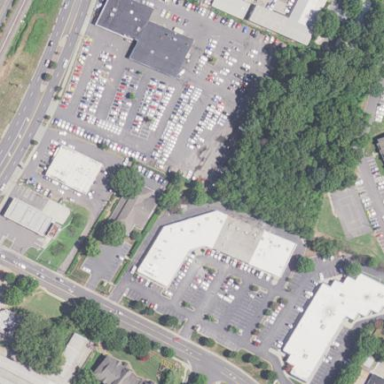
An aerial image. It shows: Retail area.